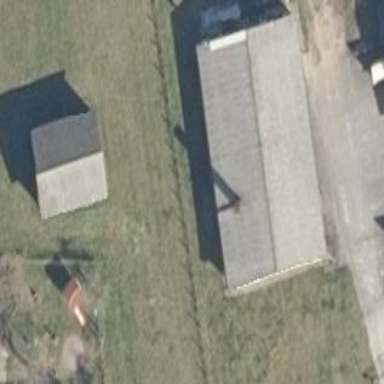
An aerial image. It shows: Gabled building with eternit roofing.